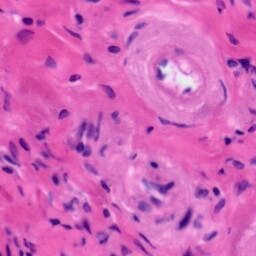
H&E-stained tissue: Tonsil